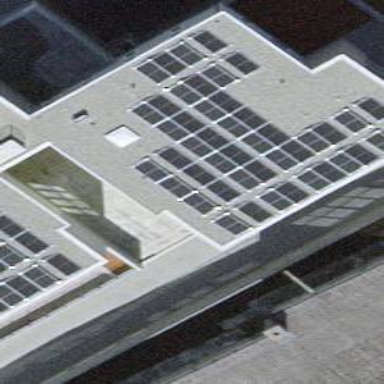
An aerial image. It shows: Solar power generator utilizing photovoltaic technology with solar photovoltaic panels.